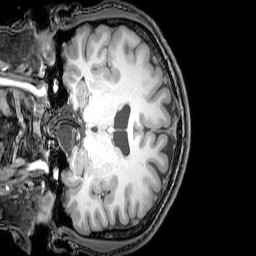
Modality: T1w
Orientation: coronal
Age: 21
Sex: male
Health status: healthy
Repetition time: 0.081 s
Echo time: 0.037 s